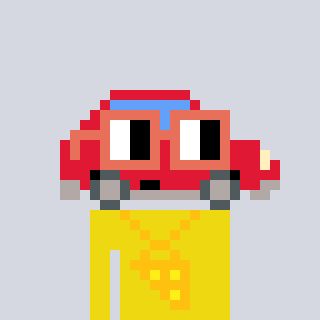
a pixel art character with square orange glasses, a car-shaped head and a yellow-colored body on a cool background